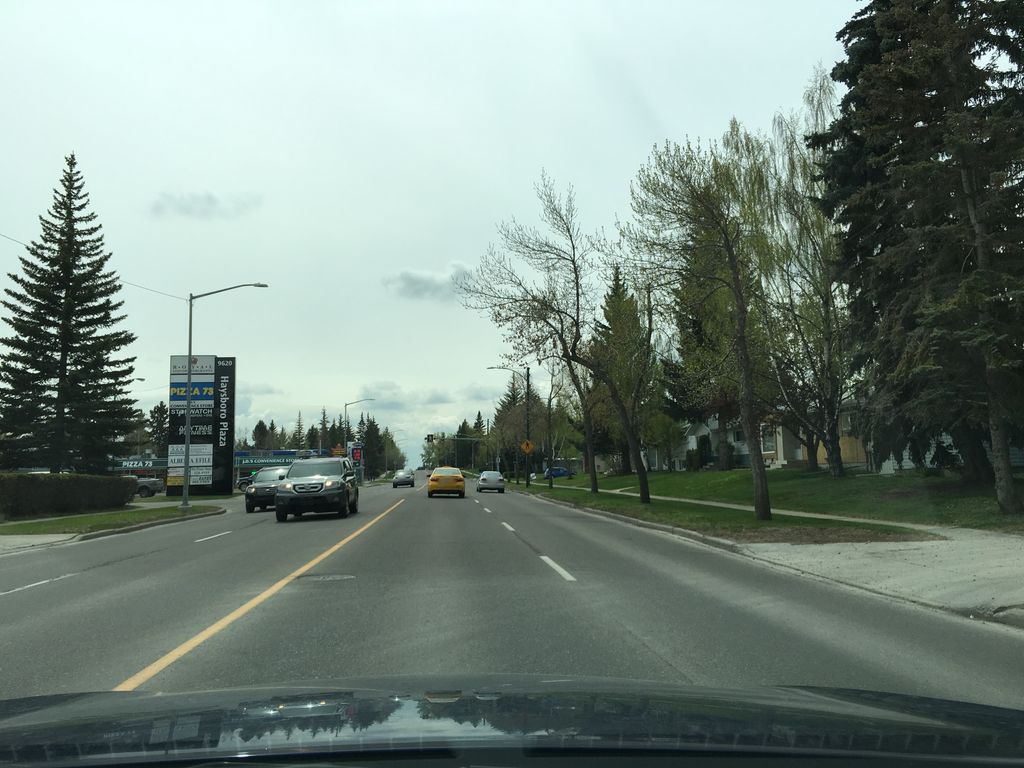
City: calgary